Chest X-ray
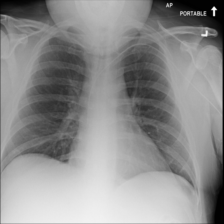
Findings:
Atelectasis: negative
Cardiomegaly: negative
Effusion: negative
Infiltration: negative
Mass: negative
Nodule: negative
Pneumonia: negative
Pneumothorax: negative
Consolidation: negative
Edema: negative
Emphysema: negative
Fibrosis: negative
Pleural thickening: negative
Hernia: negative